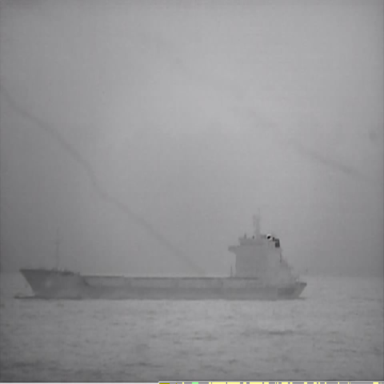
There is a liner in the infrared image.